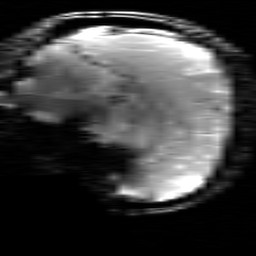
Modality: T2starw
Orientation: sagittal
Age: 22
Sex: female
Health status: healthy
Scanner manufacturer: siemens
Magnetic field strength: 3 T
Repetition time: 0.7 s
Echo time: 0.02 s